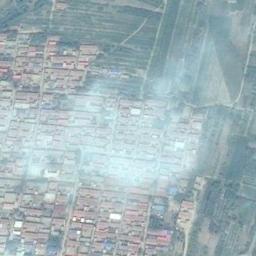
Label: cloud